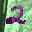
Label: 2